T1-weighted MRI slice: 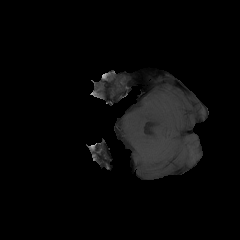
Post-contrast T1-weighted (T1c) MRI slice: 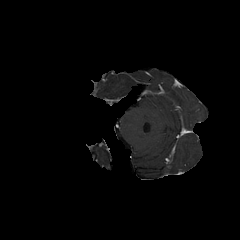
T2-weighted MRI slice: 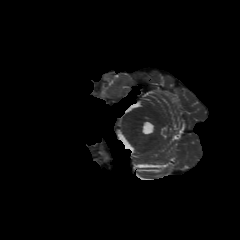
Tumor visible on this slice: no